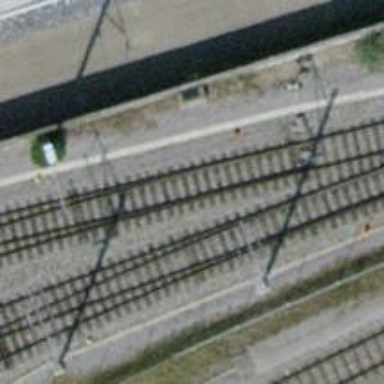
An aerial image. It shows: Railway switch.